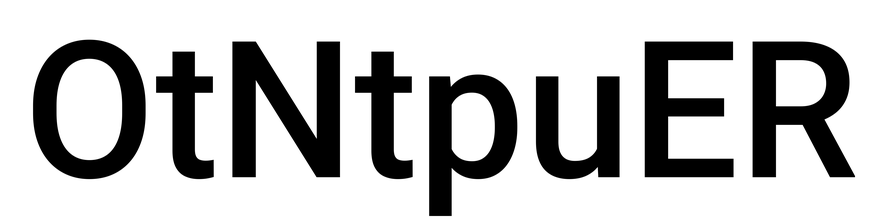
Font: Roboto_Medium